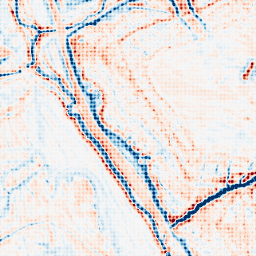
Category: edge_preserving
Decomposition family: bilateral
Decomposition parameters: d: 15
sigma_color: 25
sigma_space: 100
Upsampling method: sinc_blackman
Upsampling parameters: scale: 8
kernel_size: 8
Upsampling scale: 8